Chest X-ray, PA view. Patient: 74 years old, sex M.
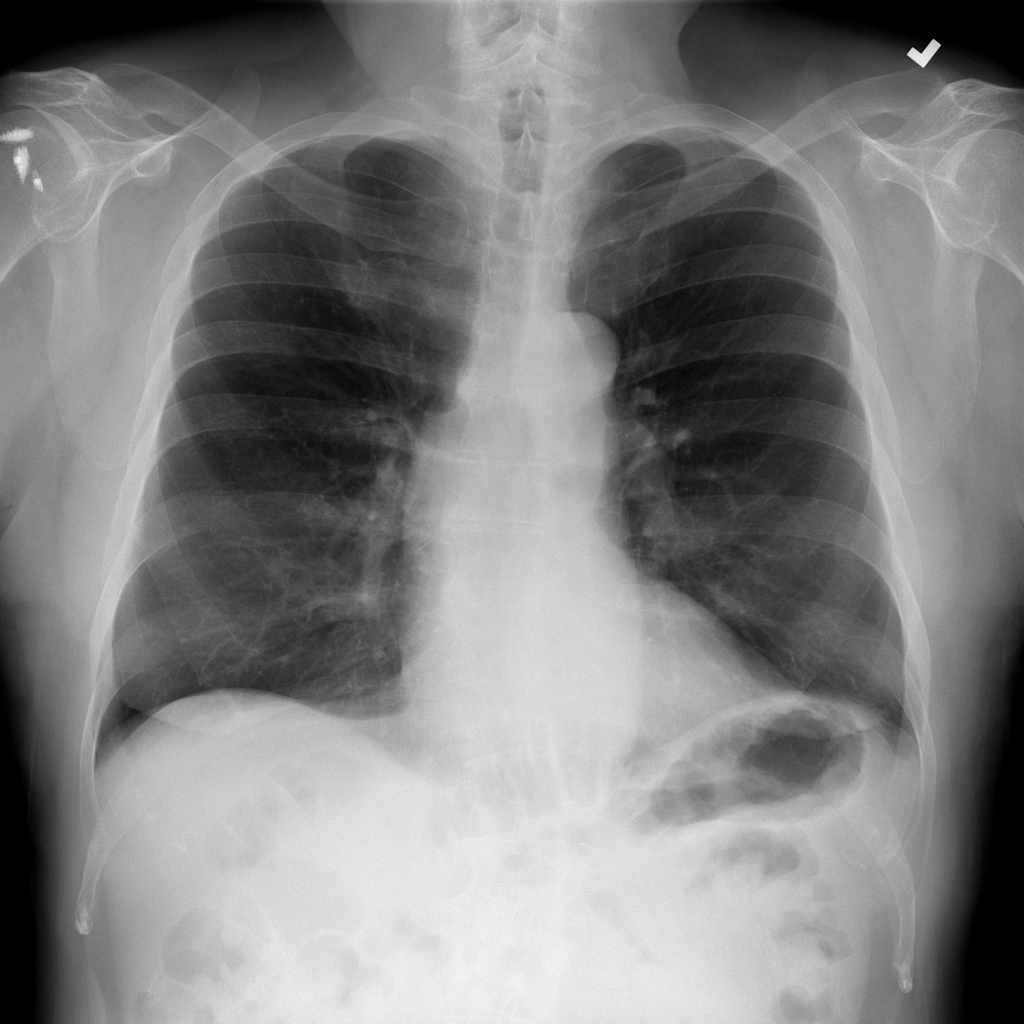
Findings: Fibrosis